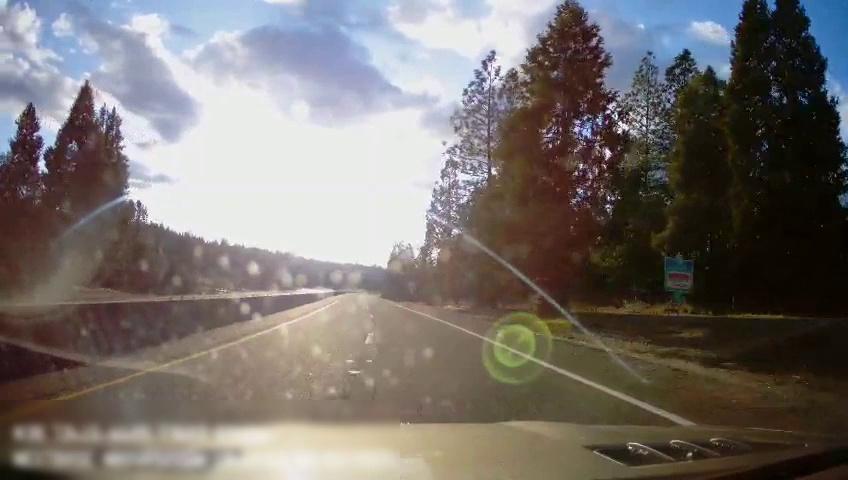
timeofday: Day
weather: Sunny
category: Drivable Space
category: Drivable Space
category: Lanes | Alternate Lane
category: Lanes | Current Lane
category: Lanes | Current Lane